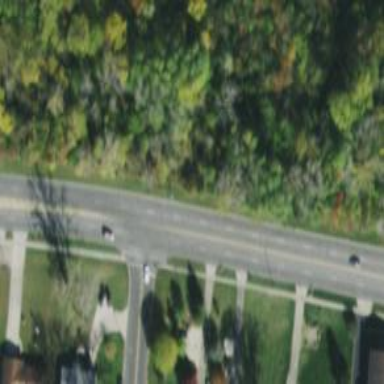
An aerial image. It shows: Tertiary road.